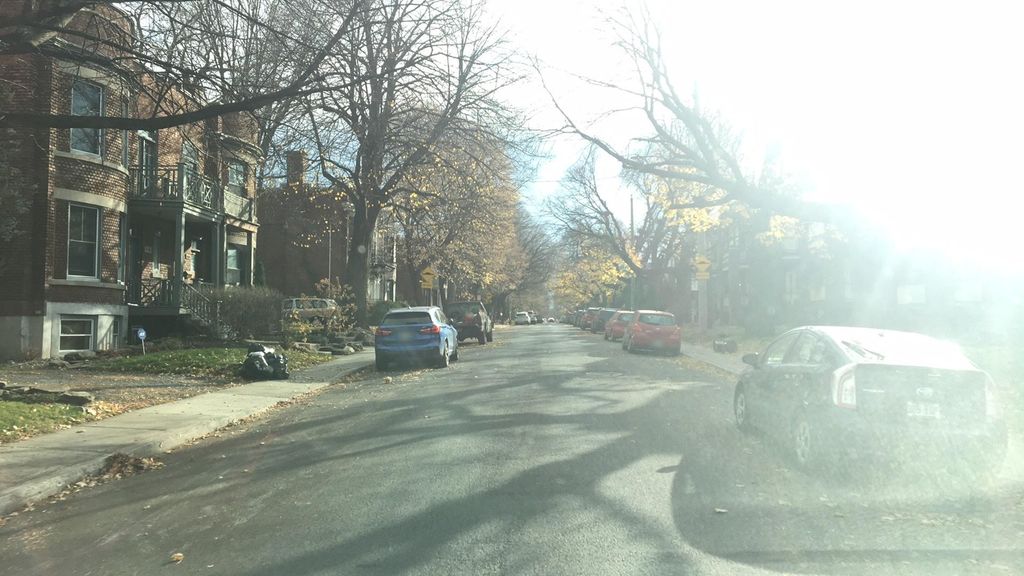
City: montreal